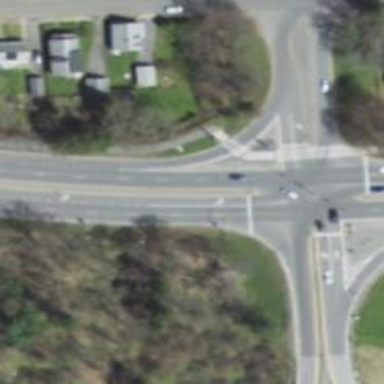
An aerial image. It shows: Uncontrolled crossing at the intersection of cycleway and road.